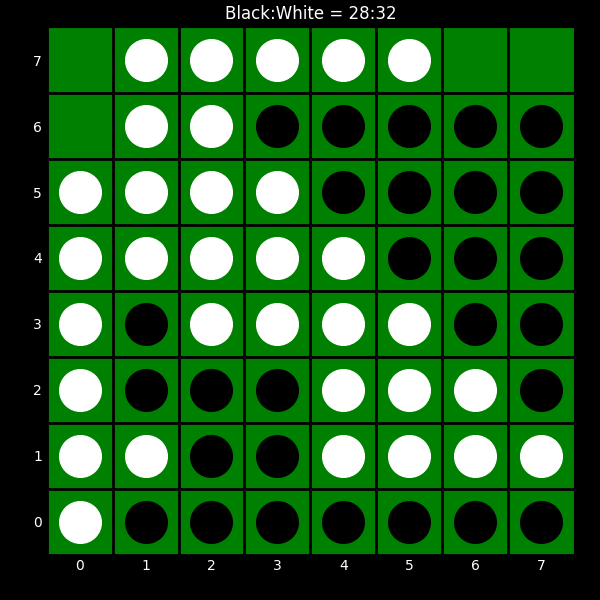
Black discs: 28
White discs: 32